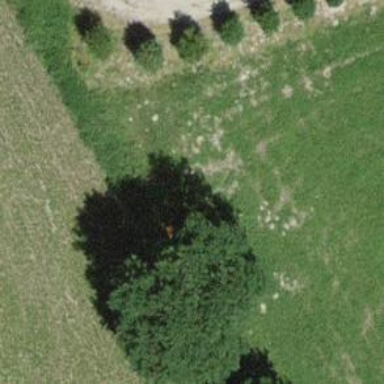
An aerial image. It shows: Aerial marker.